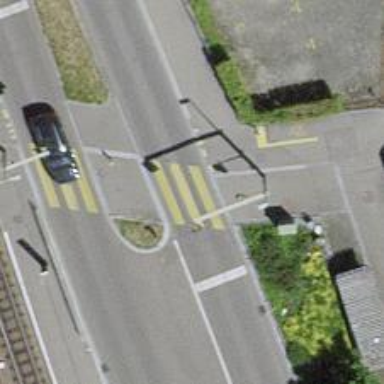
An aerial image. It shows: Crossing with traffic signals.